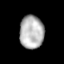
Tissue: lung
Cell type: T cells
Senescence score: 0.2178
Nuclear area (px): 783
Mean DAPI intensity: 180.34